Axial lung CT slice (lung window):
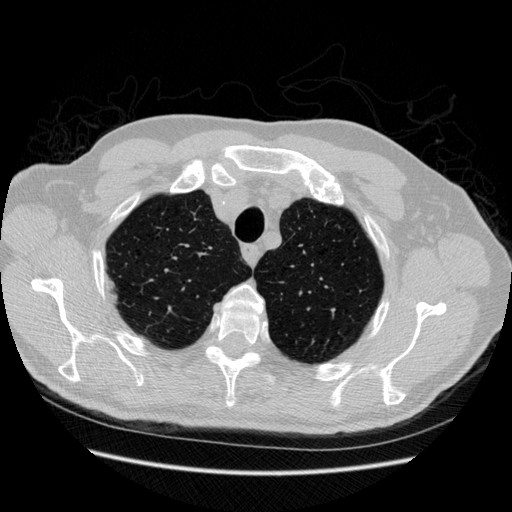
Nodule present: no